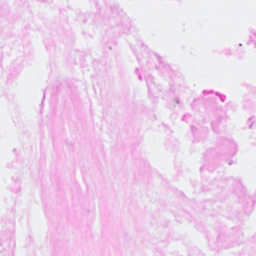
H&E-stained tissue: Breast